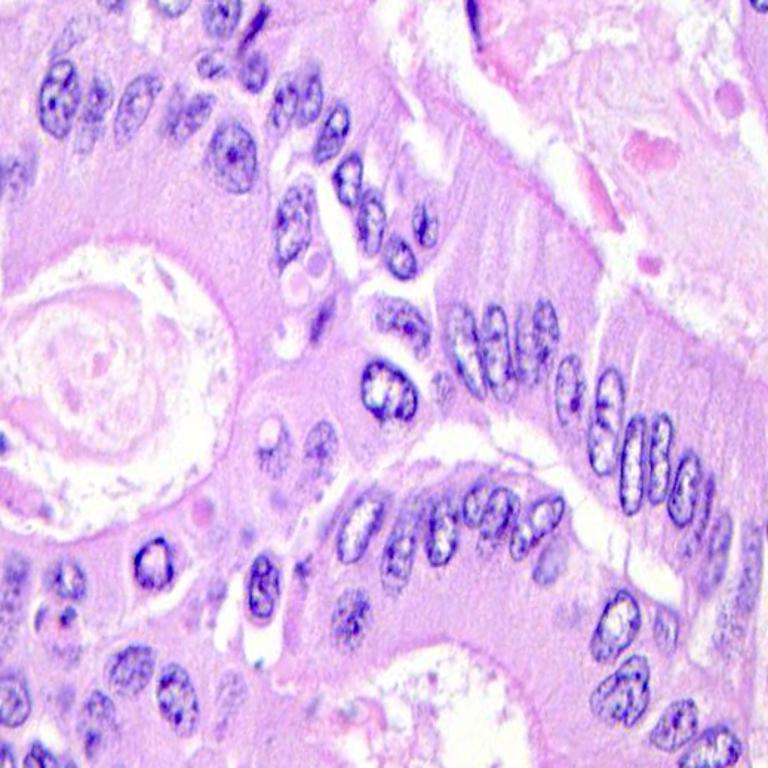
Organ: colon
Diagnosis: adenocarcinomas